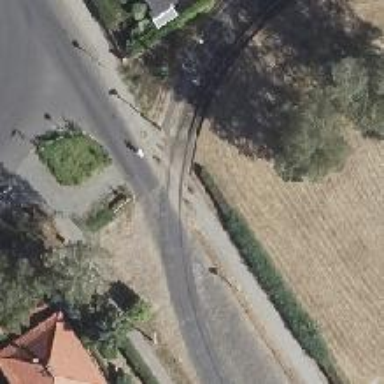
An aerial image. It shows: Tram level crossing on railway.